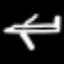
Label: airplane